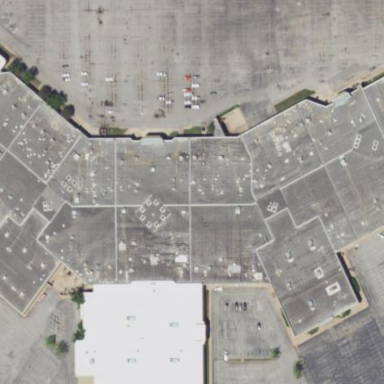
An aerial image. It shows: Mall building.